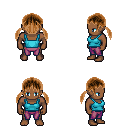
a pixel art fantasy rpg character, male body template, human, dark skin, teal pirate shirt, magenta pants, brown twin-tailed hairstyle, four views (front, back, left, right), 2x2 character sprite sheet, small pixel art, hard edges, no anti-aliasing